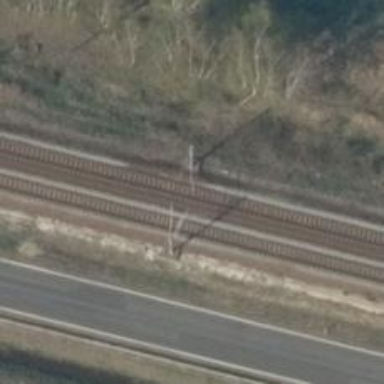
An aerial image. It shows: Milestone along the railway track with catenary mast.